Question: I have installed for exploring and evaluation. The software is working perfectly fine since I installed it. Once the system restarts, the software won't start with the below welcome screen.

I tried leaving the system overnight stuck with this screen but next day, I got to see the same screen. I had to uninstall and install the software to make it work again at the next restart. Is this a bug ?
Request you to please help me with this issue as I have to uninstall and install the software at every restart. Please let me know if additional details are required, I would be more than glad to help.
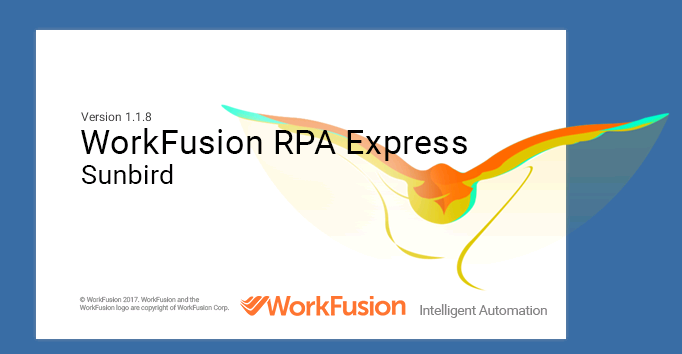
Answer: I have got an reply from for this issue. I have followed the steps mentioned by them in the email which has resolved this issue.
> Some of RPA Express files are locked by other processes. Below are the steps to resolve it:
1. Exit from RPA Express using the tray icon or, if no icon is shown in the tray, kill the RPA Express processes with Task Manager as described in RPA Express does not respond issue
2. Delete the following files: RPA Express log files: C:\RPAExpress\RPA\wfagent\logs-rpax\status-agent-process.log C:\RPAExpress\RPA\wfagent\logs-rpax\status-agent-error.log C:\RPAExpress\RPA\wfagent\logs-rpax\status-agent.log C:\RPAExpress\RPA\wfagent\logs-rpax\metrics.log Eclipse Manager file: C:\RPAExpress\Recorder\configuration\org.eclipse.osgi.manager.fileTableLock Restart RPA Express
: Location of the files depends on the path, where you have installed RPA Express.